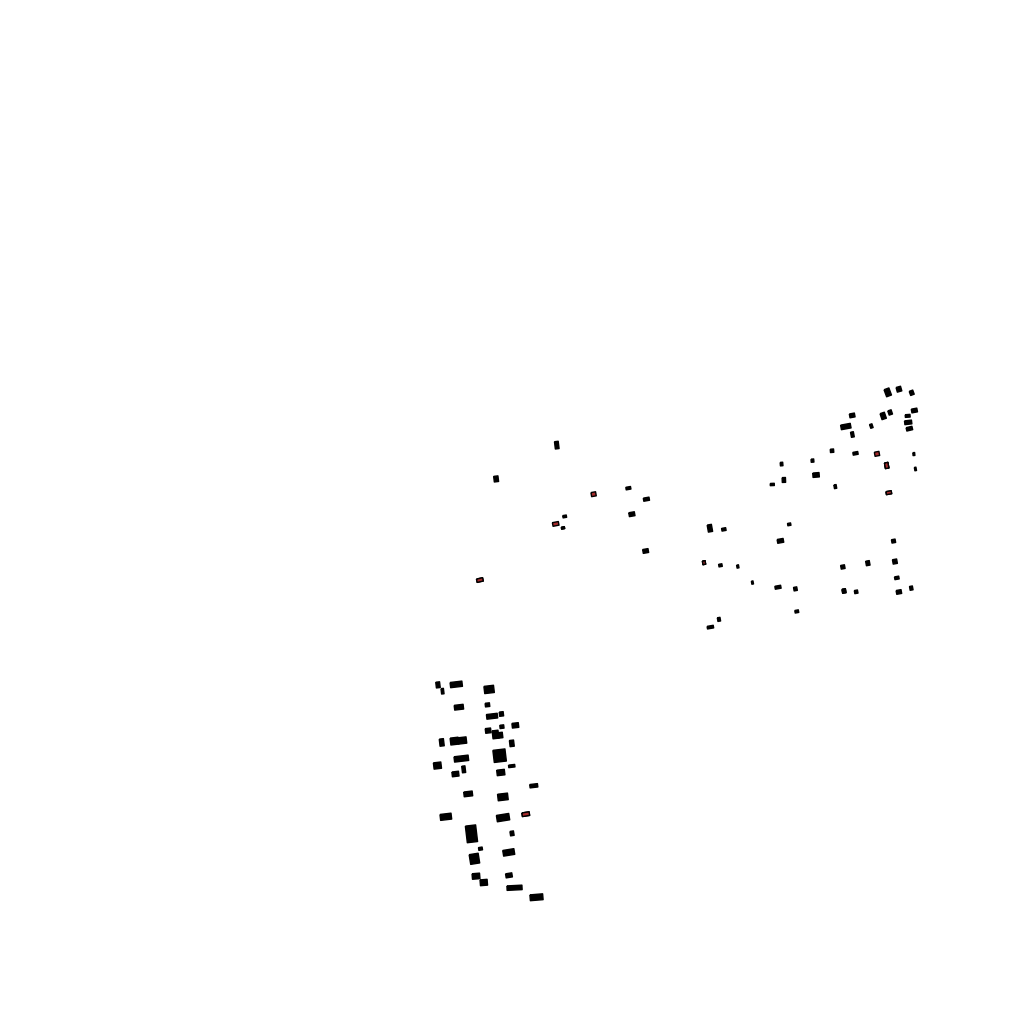
Tags: overhead vector_map, agriculture, recreation, residential, individual_rise, density_1, Building, Facility, 1.0 km²